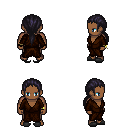
a pixel art fantasy rpg character, male body template, human, dark skin, brown robe, red pants, raven ponytail hairstyle, bracelets, gray slippers, four views (front, back, left, right), 2x2 character sprite sheet, small pixel art, hard edges, no anti-aliasing